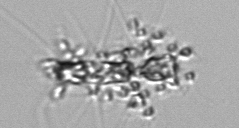
Label: Chaetoceros_didymus_TAG_external_flagellate